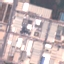
Land use / land cover: Industrial